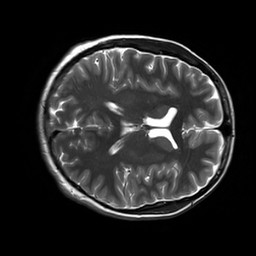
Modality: T2w
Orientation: axial
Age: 20
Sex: female
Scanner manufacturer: siemens
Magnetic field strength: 3 T
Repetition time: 8.53 s
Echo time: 0.091 s